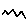
Label: zigzag